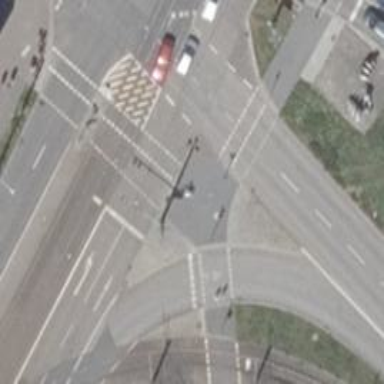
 used as both cycleway and footway. It includes crossing."